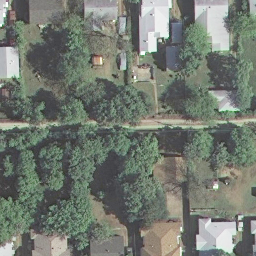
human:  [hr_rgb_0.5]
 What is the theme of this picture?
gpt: medium residential

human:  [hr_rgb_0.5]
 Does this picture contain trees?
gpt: yes

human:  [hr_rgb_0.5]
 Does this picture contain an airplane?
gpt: no

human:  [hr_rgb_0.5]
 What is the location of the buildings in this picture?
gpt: up and bottom

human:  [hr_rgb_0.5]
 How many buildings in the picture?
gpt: nine